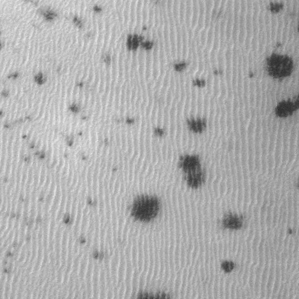
Label: frost